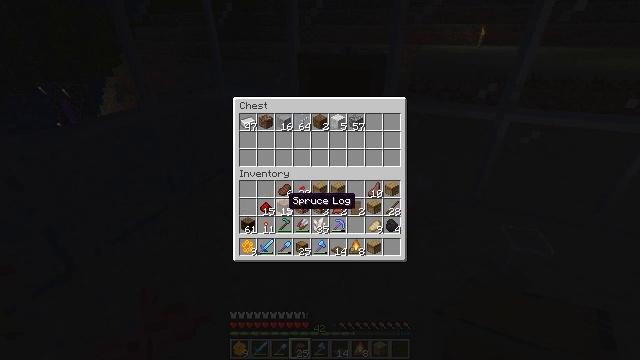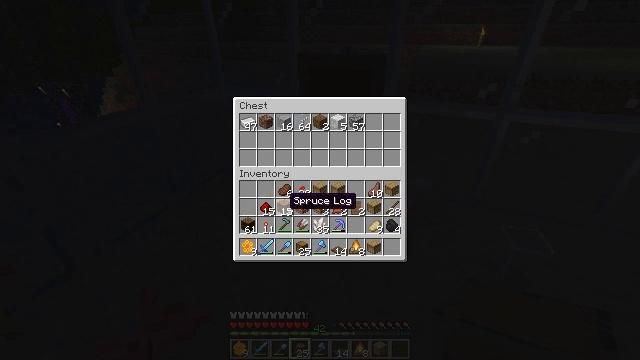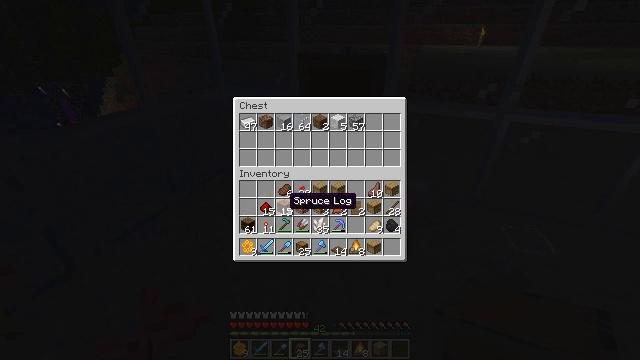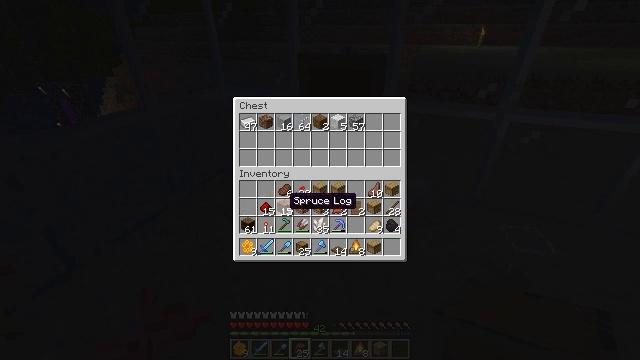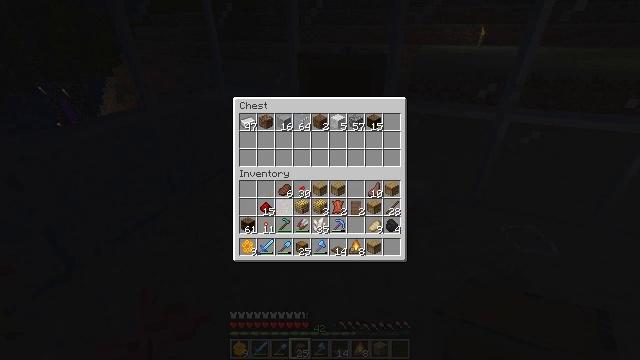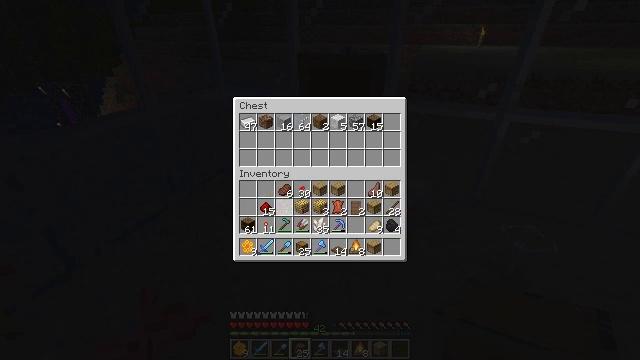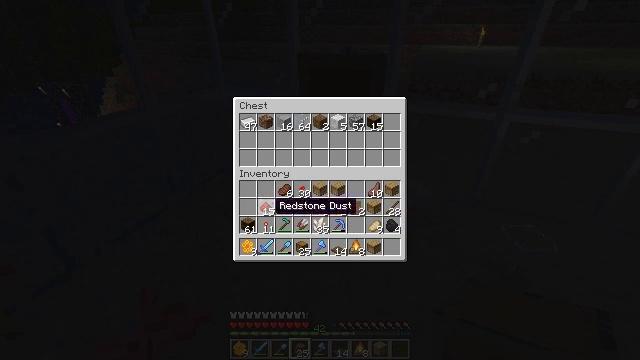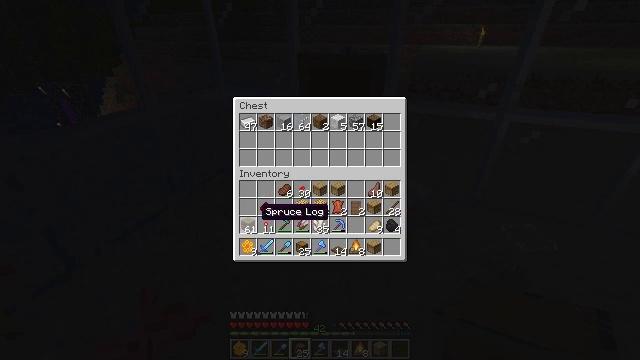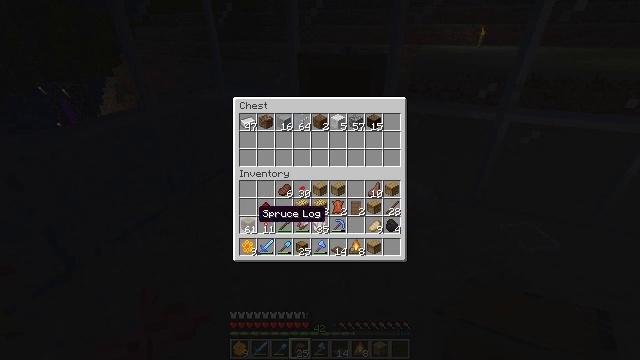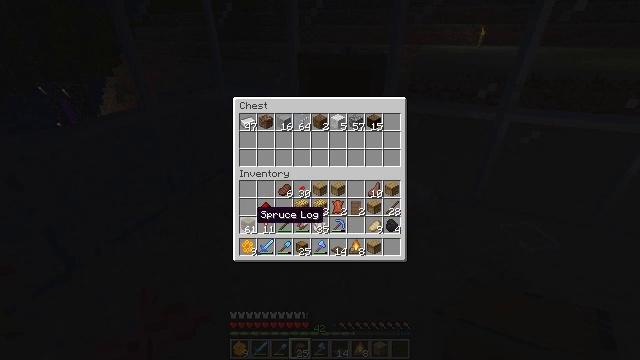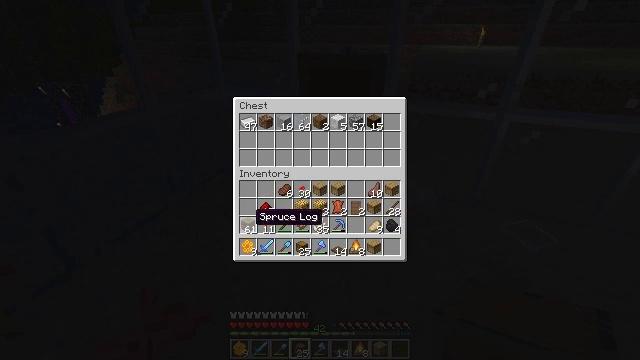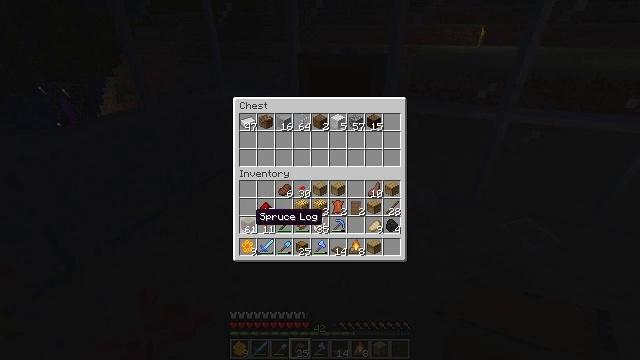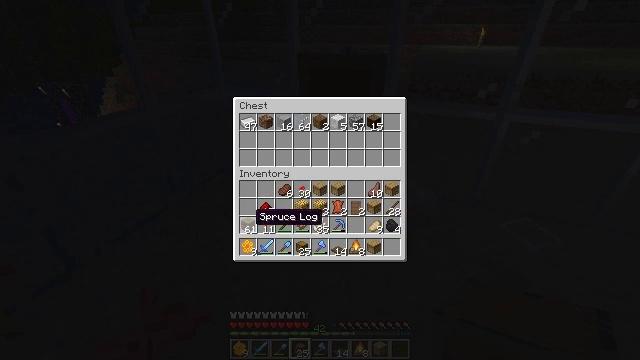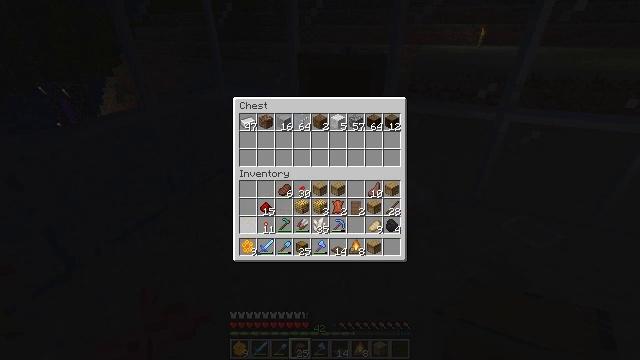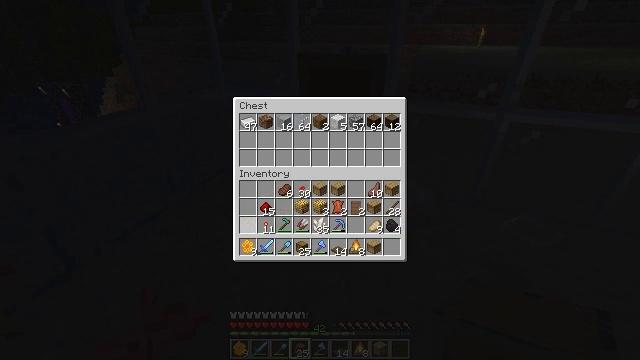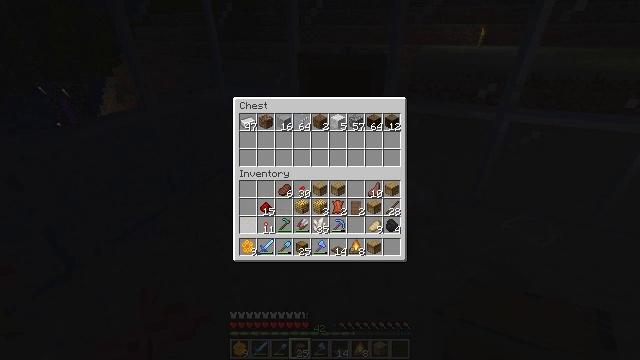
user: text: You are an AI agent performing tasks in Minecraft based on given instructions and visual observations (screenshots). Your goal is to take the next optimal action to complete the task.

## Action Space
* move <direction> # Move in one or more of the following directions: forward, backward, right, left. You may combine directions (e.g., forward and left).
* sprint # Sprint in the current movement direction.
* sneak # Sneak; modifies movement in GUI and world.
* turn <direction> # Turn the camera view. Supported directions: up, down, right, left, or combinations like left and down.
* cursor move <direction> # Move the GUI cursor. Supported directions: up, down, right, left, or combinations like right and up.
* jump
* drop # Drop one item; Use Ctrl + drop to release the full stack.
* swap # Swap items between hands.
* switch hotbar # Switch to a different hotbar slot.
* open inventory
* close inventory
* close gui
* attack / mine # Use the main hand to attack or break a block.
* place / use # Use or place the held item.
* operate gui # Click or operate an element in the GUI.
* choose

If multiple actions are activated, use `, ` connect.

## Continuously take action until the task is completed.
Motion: motion action
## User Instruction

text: Mine the spruce trapdoor by breaking it.
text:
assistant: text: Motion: sneak
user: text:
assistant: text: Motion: sneak
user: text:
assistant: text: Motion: sneak
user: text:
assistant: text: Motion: sneak, operate gui
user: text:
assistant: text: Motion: sneak, operate gui
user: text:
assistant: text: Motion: sneak, cursor move left
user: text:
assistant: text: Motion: sneak, cursor move left
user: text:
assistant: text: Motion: sneak
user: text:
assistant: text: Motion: sneak
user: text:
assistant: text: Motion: sneak
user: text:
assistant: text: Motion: sneak
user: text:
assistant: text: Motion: sneak
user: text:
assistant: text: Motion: sneak, operate gui
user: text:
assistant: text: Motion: sneak, operate gui
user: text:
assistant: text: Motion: sneak, operate gui
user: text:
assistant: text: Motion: sneak
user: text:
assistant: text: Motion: sneak
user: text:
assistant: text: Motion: sneak
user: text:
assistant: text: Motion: sneak
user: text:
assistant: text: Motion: sneak
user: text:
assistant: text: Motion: sneak
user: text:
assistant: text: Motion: sneak
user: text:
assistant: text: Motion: sneak
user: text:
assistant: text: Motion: sneak
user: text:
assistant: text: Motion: sneak
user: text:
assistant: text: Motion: sneak, cursor move right
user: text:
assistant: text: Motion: no_op
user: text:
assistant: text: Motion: no_op
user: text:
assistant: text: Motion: no_op
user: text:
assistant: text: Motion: no_op